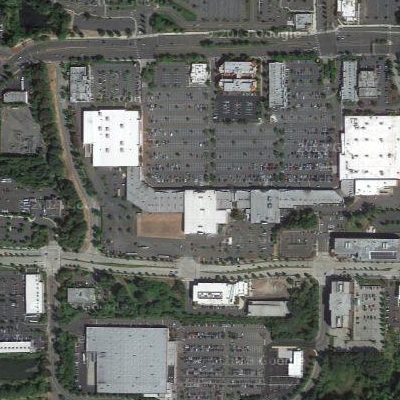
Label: gParking